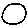
Label: circle